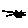
Label: cat